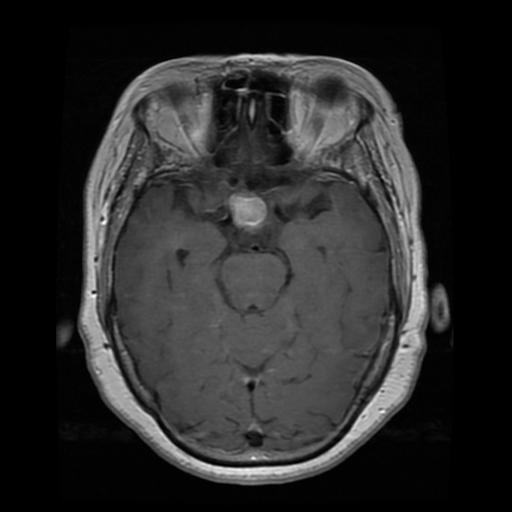
Label: pituitary